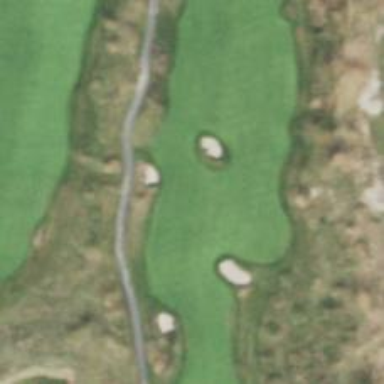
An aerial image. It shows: Golf hole.